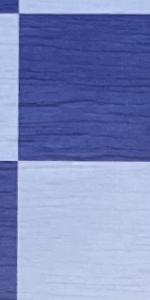
Label: Empty